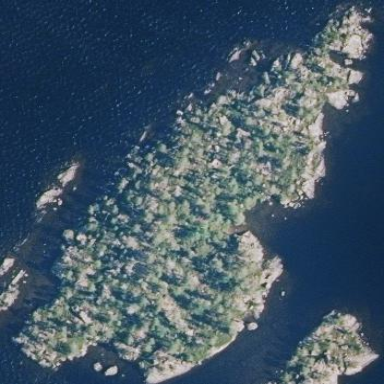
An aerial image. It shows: Islet.